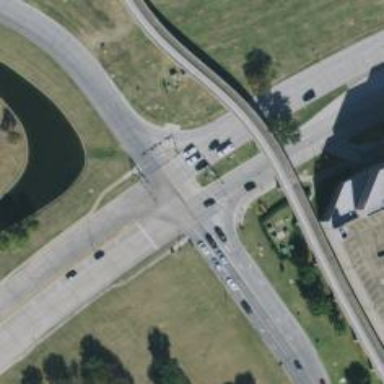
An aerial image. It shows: Secondary link road.